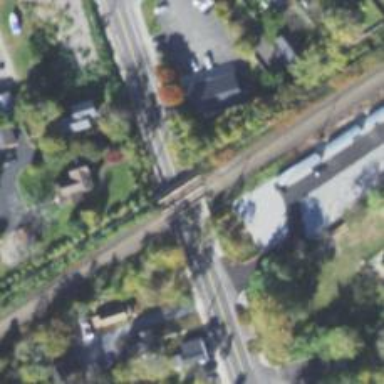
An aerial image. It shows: Abandoned railway bridge.